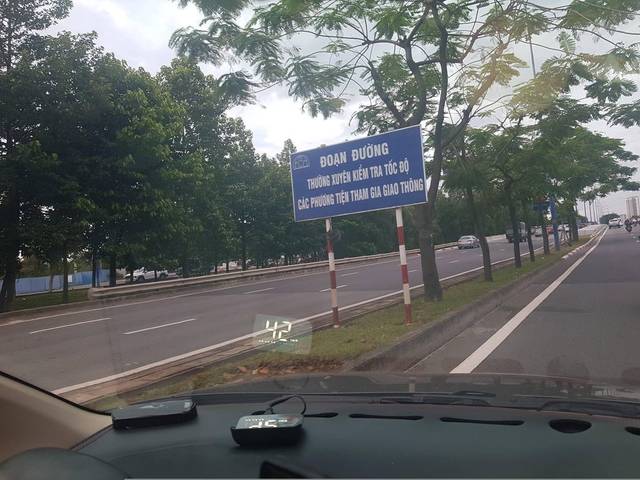
Region: Vietnam
Coordinates: 10.778, 106.732